Question: I have some highlighted dependencies in android studio and I don't know where it's came from and how to remove it?

I have been looking all over stack-overflow and google but I can't see any reference of this.
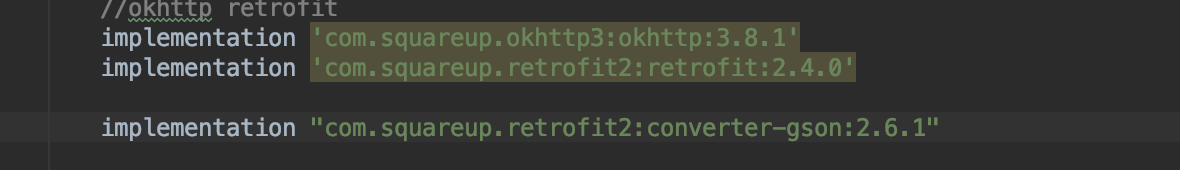
Answer: Usually it suggests you to update the version of the dependency.
Mouseover that highlights to see what it wants.
On OS X I usually press alt+enter and accept the suggested correction.
<URL>